Question: I am having issues to create 3 columns with CSS, without tables. The 3 '<div>'s that I create aren't sitting under the parent '<div>'. I have to use inline styles for some reason. Below is the code:
'''
<div id="wrapper" style="border:thin solid red;width:520px;margin:auto;">
<div id="header" style="border:thin solid blue;position:relative;margin:auto;">
<div id="left_header" style="border:thin solid yellow;float:left;width:105px;position:relative;">
left header
</div><!-- closing div tag id=left_header -->
<div id="center_header" style="border:thin solid grey;float:left;width:50%;">
center header
</div><!-- closing div tag id=center_header -->
<div id="right_header" style="border:thin solid black;float:right;width:120px;">
right header
</div><!-- closing div tag id=right_header -->
</div><!-- closing div tag id=header -->
</div><!-- closing div tag id=wrapper -->
'''
The '<div>'s 'left_header', 'center_header' and 'right_header' are not sitting inside the div header. What am I missing here?
Please help me, I have tried to fix this but I am quite new in web development. I have tried using relative positioning for 'left_header' and 'center_header' and 'absolute' for 'right_header'. It still did not fix the issue.
Note:
The code has been tested on Chrome, Firefox and IE8. All do the same thing.
Sample:

Thank you.
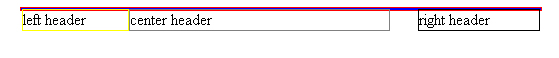
Answer: Floating left will work, but really the solution to your problem is to use 'overflow:auto'. This means that your div will resize to fit the floated content, but will not have it's own position affected <URL>